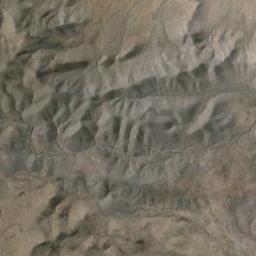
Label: mountain